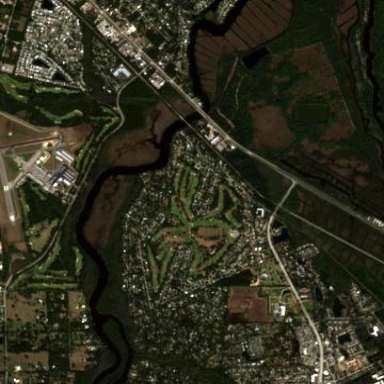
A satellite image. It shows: Golf course.